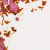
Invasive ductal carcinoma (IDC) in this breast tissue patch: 0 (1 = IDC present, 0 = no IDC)